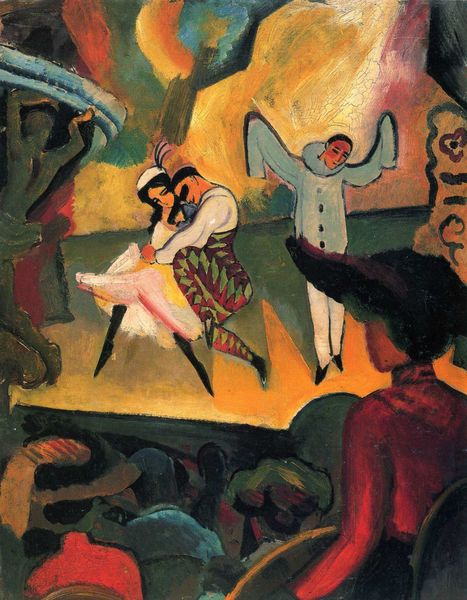
Titel: Russisches Ballett (I)
Künstler: August Macke
Standort: Bremen
Institution: Kunsthalle
Schlagwörter: blau, dunkel, feder, gemälde, mann, schatten, weiß, frauen, gelb, grün, kirchner, menschen, mädchen, bunt, damen, frau, geste, hell, hut, hüte, kariert, kleid, licht, männer, orange, rücken, schwarz, stuhl, stühle, dame, rot, expressionismus, malerei, rock, tanz, anzug, hemd, hose, arme, bluse, kragen, figur, kostüm, paar, aufführung, bühne, publikum, tanzen, theater, tänzerin, rosa, statue, beine, bewegt, spanien, farbig, lehne, sitz, balett, ballet, ballett, zuschauer, farben, modern, bühnenbild, vorführung, vorstellung, figuren, ölgemälde, beobachter, lehnen, maskerade, verkleidung, festhalten, knöpfe, schauspiel, zuschauerraum, spiel, blind, maske, expressionistisch, clown, zirkus, macke, gestik, manege, variete, stück, raute, expressiv, kulisse, schauspieler, tango, tänzer, harlekin, schauspielerin, augenbinde, frabe, circus, pierrot, clowns, schlafanzug, schwaqrz, pantomime, pierot, commedia del arte, commedia dell arte, arlekin, gelbhut, grü+n, brretter